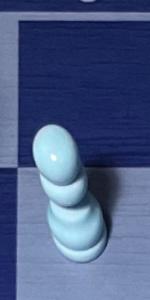
Label: Pawn_White